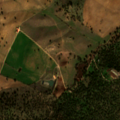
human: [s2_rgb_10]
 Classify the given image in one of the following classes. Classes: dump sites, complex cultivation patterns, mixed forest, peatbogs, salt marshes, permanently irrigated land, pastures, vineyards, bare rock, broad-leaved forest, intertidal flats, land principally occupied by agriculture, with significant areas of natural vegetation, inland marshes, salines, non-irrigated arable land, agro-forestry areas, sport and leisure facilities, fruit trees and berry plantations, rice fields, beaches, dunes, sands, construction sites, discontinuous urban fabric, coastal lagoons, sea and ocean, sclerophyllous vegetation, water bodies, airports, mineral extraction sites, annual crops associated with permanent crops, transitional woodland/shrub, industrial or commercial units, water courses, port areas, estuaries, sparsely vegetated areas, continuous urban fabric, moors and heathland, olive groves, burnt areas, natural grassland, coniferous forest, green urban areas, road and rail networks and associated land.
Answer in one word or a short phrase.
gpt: non-irrigated arable land, permanently irrigated land, complex cultivation patterns, agro-forestry areas